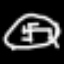
Label: mushroom